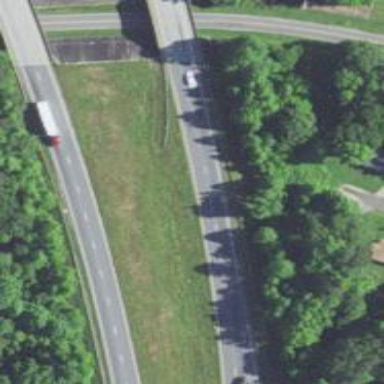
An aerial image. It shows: Asphalt motorway.